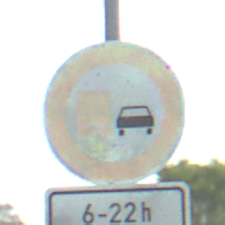
Verkehrszeichen: UeberholverbotKraftfahrzeuge
Zusatzzeichen unten: ZeitangabenMitBeschraenkungAufWochentage4
Umgebung: Outdoor, Nature
Tageszeit: MorningAfternoon
Wetter: PartlyCloudy
Licht: Natural
Jahreszeit: NotSpecified
Kontrast: HighContrast